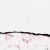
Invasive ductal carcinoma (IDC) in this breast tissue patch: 0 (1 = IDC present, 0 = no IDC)